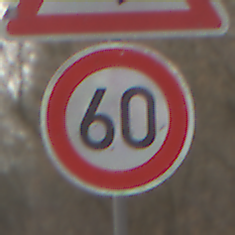
Verkehrszeichen: Geschwindigkeit60
Zusatzzeichen oben: AmphibienwanderungRechts
Umgebung: Outdoor, Nature
Tageszeit: MorningAfternoon
Wetter: PartlyCloudy
Licht: Natural
Jahreszeit: Winter
Kontrast: MediumContrast